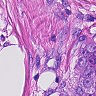
Metastatic tissue present: yes